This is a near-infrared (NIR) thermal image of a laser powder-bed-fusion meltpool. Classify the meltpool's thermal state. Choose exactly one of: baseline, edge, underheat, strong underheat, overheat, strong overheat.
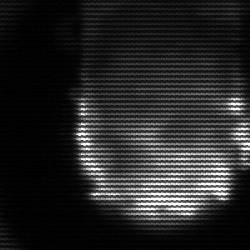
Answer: baseline